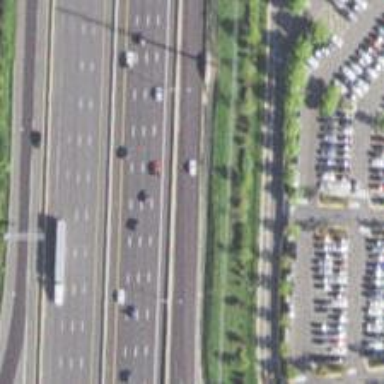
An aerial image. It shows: Motorway link.